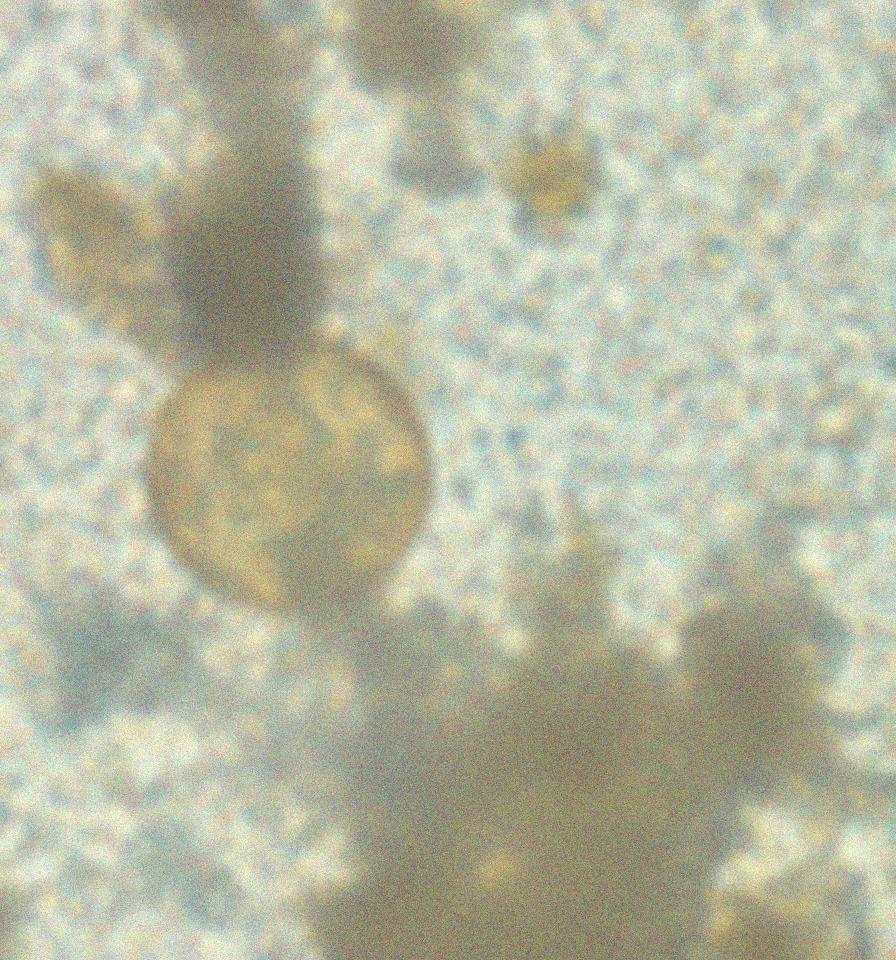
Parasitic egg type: Hymenolepis diminuta